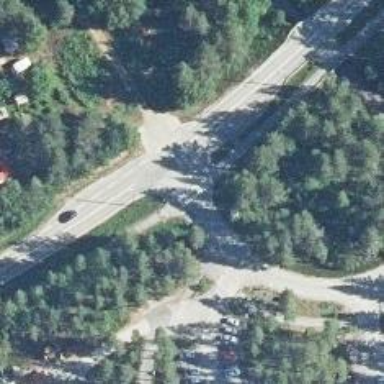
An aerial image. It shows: Asphalt cycleway with zebra crossing for cyclists.